Question: What is The best Data model for Add multiple files to The multiple tables? I have for example 5 tables articles, blogs, posts... and for each item I would like to store multiple files. Files table contains only filepaths (not physicaly files).
Example:

Im using The links table, but when I create in the future The new table for example "comments", then I need to add new column to The links table.
Is there a better way of modeling such data?
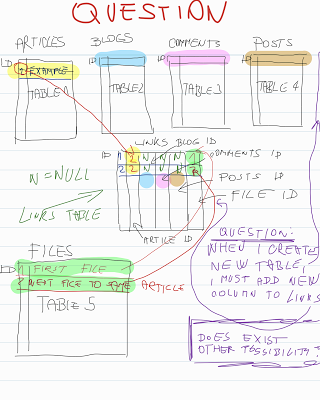
Answer: One way to solve this is to use the table inheritance pattern. The main idea is to have a base table (let's call it 'content') with general shared information about all the items (e.g., creation date) and most importantly, the relationship with files. Then, you may add additional content types in the future without having to worry about their relation to 'files', since the 'content' parent type already handles it.
E.g.:
'''
CREATE TABLE flies (
id NUMERIC PRIMARY KEY,
path VARCHAR(100) NOT NULL
);
CREATE TABLE content (
id NUMERIC PRIMARY KEY,
created TIMESTAMP NOT NULL
);
CREATE TABLE links (
file_id NUMERIC NOT NULL REFERENCES files(id),
content_id NUMERIC NOT NULL REFERENCES content(id),
PRIMARY KEY (file_id, content_id)
);
CREATE TABLE articles (
id NUMERIC PRIMARY KEY REFERENCES content(id),
title VARCHAR(400),
subtitle VARCHAR(400)
);
-- etc...
'''